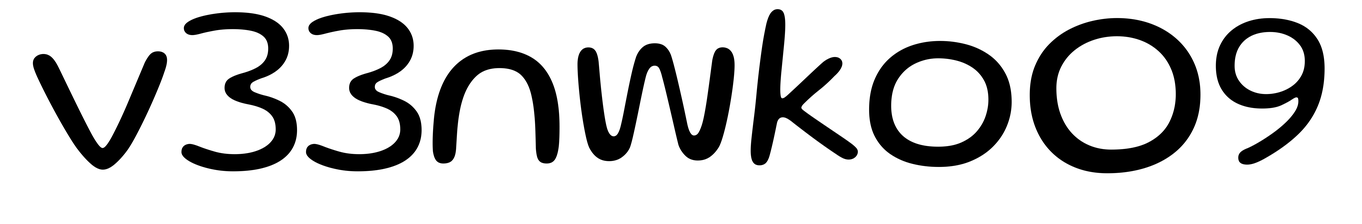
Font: Gluten_Light